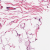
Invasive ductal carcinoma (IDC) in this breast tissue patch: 0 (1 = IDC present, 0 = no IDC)